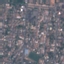
Label: Residential